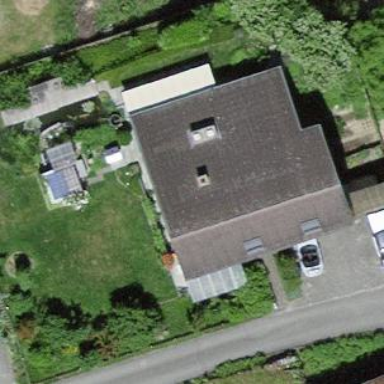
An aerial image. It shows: Residential building.